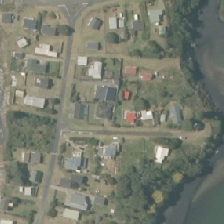
Land cover: urban_build_up